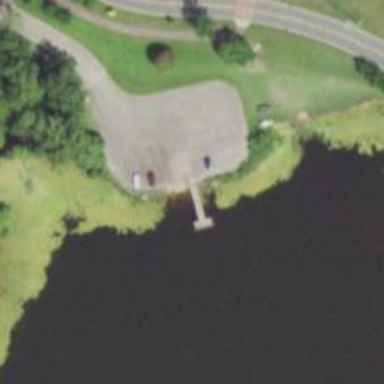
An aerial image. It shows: Slipway on leisure land.